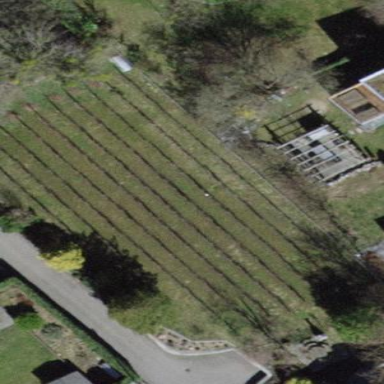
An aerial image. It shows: Vineyard with grape crops.